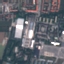
Label: Industrial